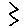
Label: zigzag